Question: I've got <URL> prototype, with two menu items that show a :

The visibility of the sub-menus is controlled by 'fadeIn()' and 'fadeOut'. However, the opacity doesn't animate. It just waits the specified time, and then completely appears or completely hides. No fading.
The code is pretty straightforward, so I'm pretty puzzled...
'''
(function(){
var activeMenu = null;
var animation = {
duration: 250,
queue: true
};
$(document).click(function(){
if(activeMenu) {
$(activeMenu).removeClass('active-nav-item');
$(activeMenu).find('.nav-group').fadeOut(animation);
activeMenu = null;
}
});
$.fn.simpleMenu = function() {
$(this).children('.nav-item:has(.nav-group)').each(function(i,e) {
$(e).click(function() {
if(activeMenu) {
$(activeMenu).removeClass('active-nav-item');
$(activeMenu).find('.nav-group').fadeOut(animation);
}
if(activeMenu !== e) {
activeMenu = e;
$(activeMenu).addClass('active-nav-item');
$(activeMenu).find('.nav-group').fadeIn(animation);
return false;
}
});
});
};
})();
$('.global-nav').simpleMenu();
$('.meta-nav').simpleMenu();
'''
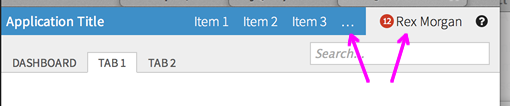
Answer: I'm not 100% sure, but I think this is your problem line:
'''
* {
-webkit-transition: all 0.2s ease-in-out;
transition: all 0.2s ease-in-out;
}
'''
Upon removing this and not changing anything else, it works as expected.
<URL>